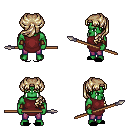
a pixel art fantasy rpg character, male body template, orc, green skin, maroon tunic, magenta pants, white blonde princess hairstyle, cloth bracers, black slippers, spear, four views (front, back, left, right), 2x2 character sprite sheet, small pixel art, hard edges, no anti-aliasing